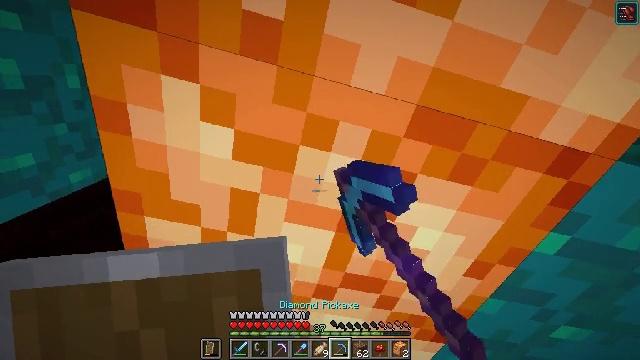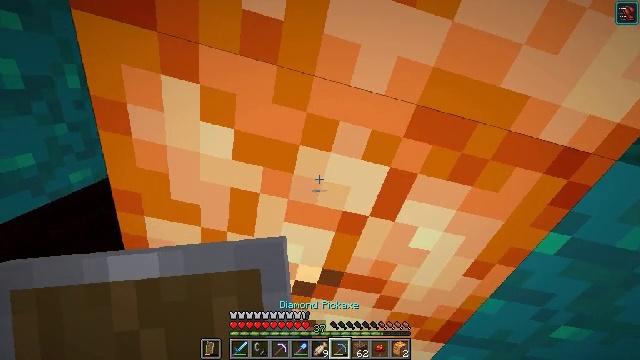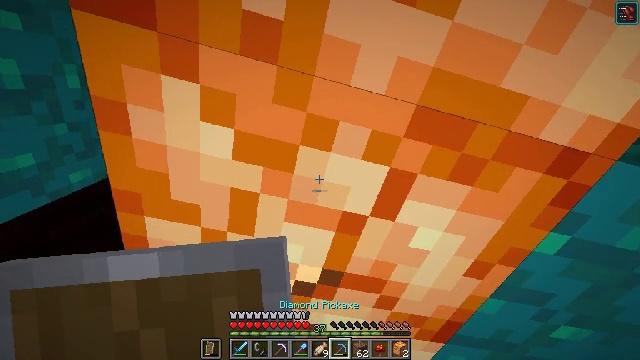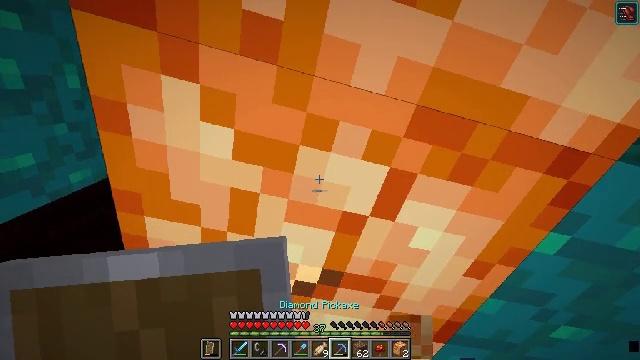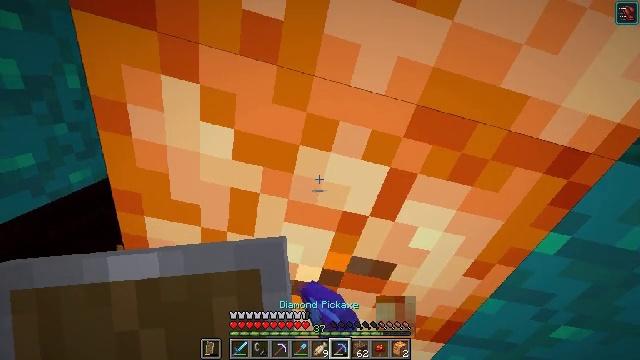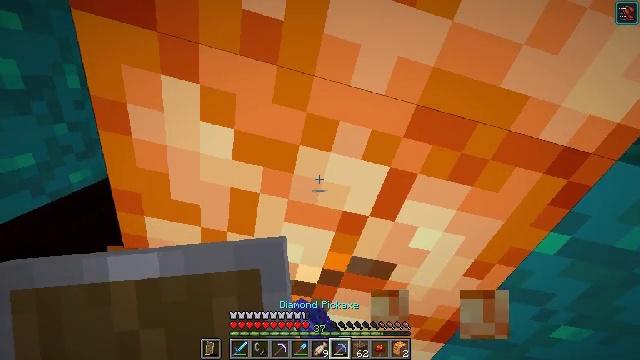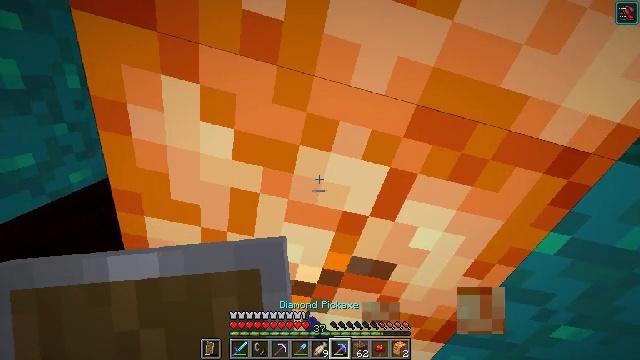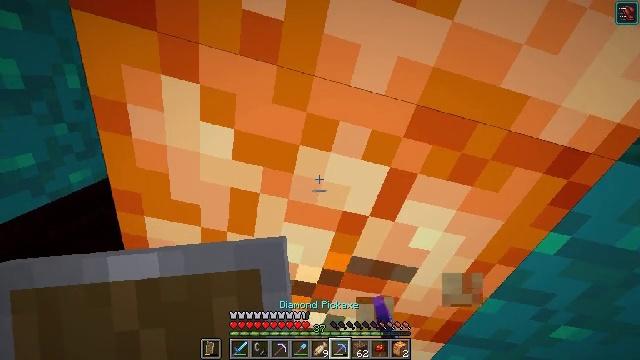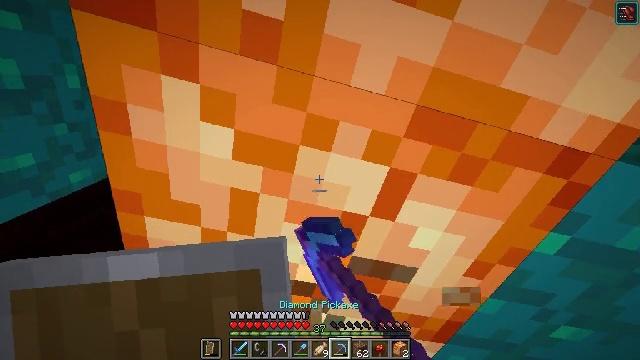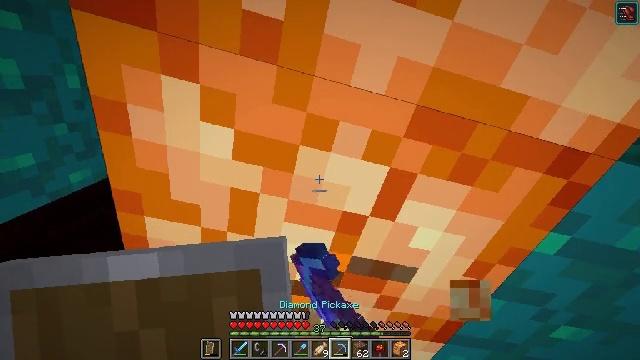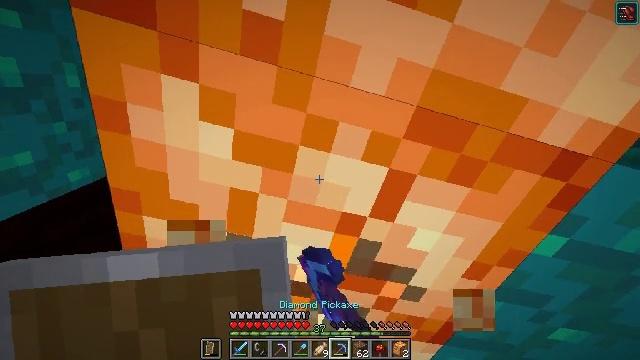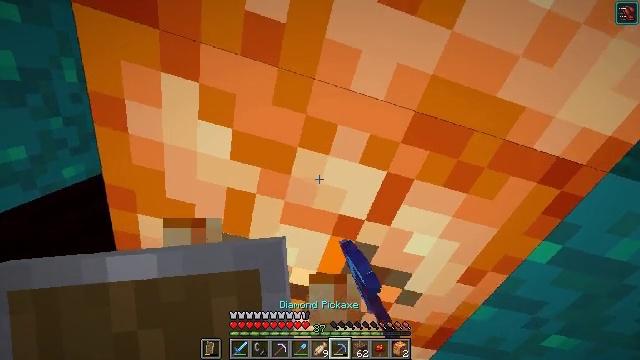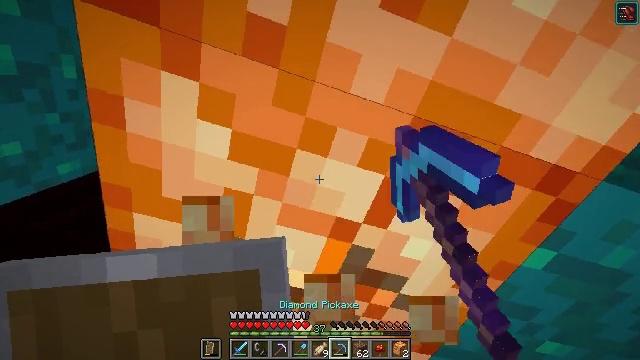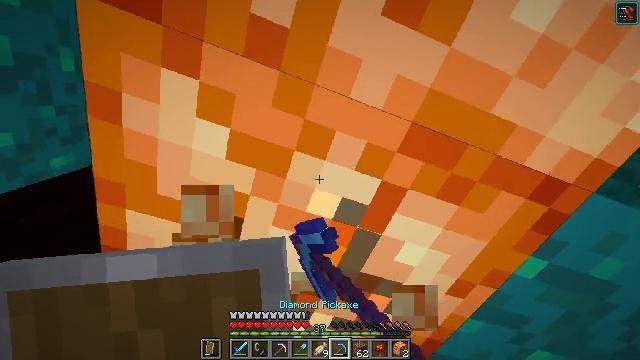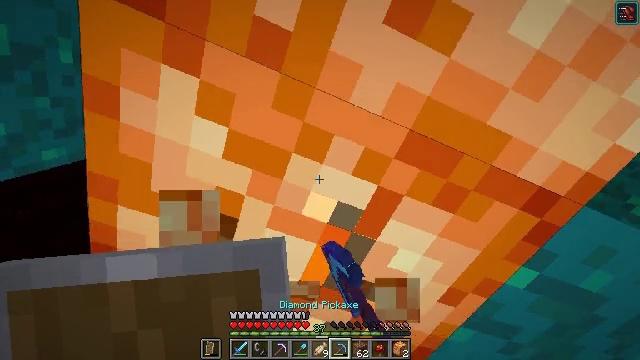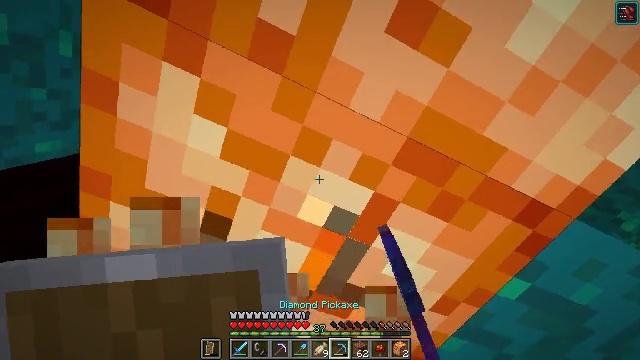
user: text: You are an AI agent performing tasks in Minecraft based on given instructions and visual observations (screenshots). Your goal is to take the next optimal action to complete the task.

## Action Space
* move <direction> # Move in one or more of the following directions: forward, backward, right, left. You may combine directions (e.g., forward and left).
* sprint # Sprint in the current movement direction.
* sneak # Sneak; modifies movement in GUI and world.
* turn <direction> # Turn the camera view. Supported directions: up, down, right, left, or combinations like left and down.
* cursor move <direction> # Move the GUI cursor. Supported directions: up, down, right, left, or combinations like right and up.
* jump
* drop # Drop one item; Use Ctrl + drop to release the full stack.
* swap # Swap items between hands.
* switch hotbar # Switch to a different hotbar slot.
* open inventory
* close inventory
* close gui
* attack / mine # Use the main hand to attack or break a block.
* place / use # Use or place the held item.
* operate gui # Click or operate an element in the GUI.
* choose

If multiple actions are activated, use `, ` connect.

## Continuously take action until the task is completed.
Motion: motion action
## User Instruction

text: Mine the shroomlight block.
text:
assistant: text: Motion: attack / mine
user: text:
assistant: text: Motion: attack / mine
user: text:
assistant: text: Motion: attack / mine
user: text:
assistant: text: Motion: attack / mine
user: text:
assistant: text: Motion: attack / mine
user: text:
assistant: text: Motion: attack / mine
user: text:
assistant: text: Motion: attack / mine
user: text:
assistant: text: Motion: attack / mine
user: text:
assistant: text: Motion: attack / mine
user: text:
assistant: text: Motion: attack / mine
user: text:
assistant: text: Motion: turn right, attack / mine
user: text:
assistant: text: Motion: turn right, attack / mine
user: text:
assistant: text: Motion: turn right, attack / mine
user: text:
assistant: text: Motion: turn right, attack / mine
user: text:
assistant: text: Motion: turn right and up, attack / mine
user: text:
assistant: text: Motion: turn right, attack / mine
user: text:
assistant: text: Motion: turn right, attack / mine
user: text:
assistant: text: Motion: turn right, attack / mine
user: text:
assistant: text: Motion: turn right, attack / mine
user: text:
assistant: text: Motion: turn right, attack / mine
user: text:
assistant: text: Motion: turn right, attack / mine
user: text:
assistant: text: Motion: turn right, attack / mine
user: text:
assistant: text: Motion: turn right and up, attack / mine
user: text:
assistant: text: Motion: turn right and up, attack / mine
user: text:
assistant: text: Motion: turn right, attack / mine
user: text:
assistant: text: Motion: turn right, attack / mine
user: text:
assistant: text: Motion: turn right, attack / mine
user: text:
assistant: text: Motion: turn right, attack / mine
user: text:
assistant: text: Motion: turn right, attack / mine
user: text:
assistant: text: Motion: turn right, attack / mine